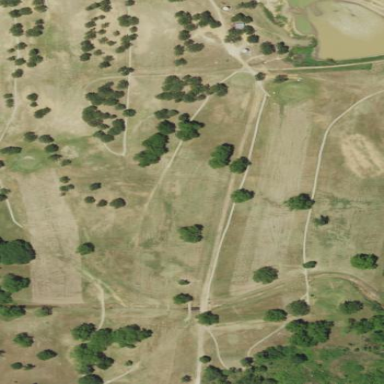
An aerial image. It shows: Golf course.